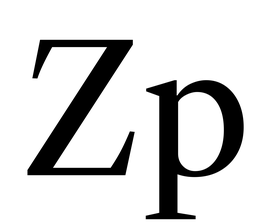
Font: LibreCaslonText_Regular